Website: walmart
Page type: customer-info-address
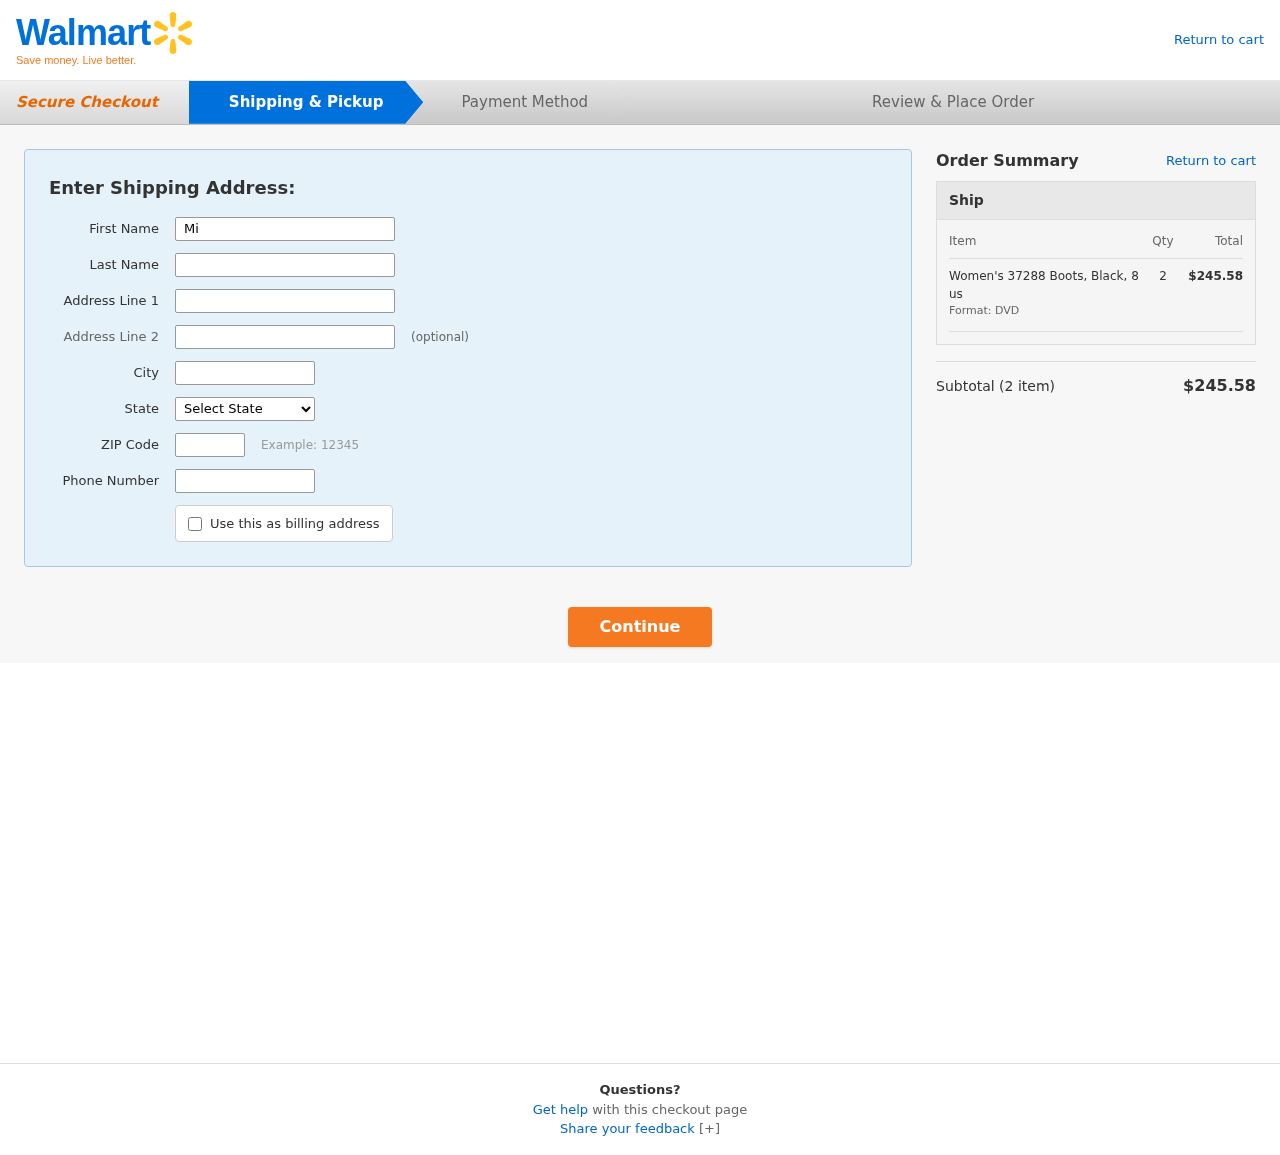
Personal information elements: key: PII_CITY
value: New Phillipton
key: PII_FIRSTNAME
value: Michelle
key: PII_LASTNAME
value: Graham
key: PII_PHONE
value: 7163177792
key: PII_POSTCODE
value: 22893
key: PII_STATE
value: Oklahoma
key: PII_STREET
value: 098 Maurice Freeway Suite 357
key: PII_STREET2
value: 373 Michael Street Suite 894
Product elements: key: PRODUCT1_NAME
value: Women's 37288 Boots, Black, 8 us
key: PRODUCT1_QUANTITY
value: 2
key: PRODUCT1_LINE_TOTAL
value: $245.58
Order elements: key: ORDER_NUM_ITEMS
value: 2
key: ORDER_SUBTOTAL
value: $245.58